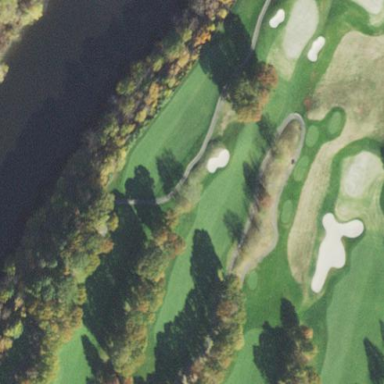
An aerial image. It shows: Grassy area designated as golf fairway.